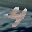
Label: 4